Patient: sex M, age 62
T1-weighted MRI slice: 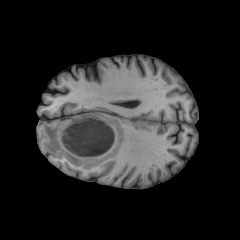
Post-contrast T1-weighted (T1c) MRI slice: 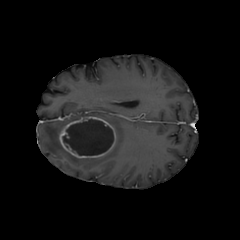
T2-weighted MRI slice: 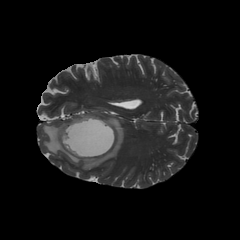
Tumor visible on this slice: yes
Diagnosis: Glioblastoma, IDH-wildtype
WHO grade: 4